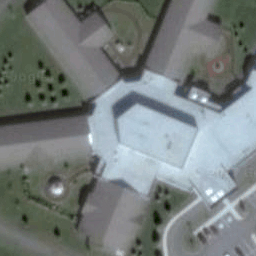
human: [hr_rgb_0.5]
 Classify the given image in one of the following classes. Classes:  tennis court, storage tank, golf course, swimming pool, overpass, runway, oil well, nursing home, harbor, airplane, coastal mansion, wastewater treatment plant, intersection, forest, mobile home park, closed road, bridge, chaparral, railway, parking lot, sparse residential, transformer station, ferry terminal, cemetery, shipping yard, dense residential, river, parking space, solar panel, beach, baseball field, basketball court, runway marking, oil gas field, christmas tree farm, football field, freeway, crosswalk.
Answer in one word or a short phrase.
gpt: nursing home